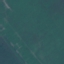
Label: Pasture